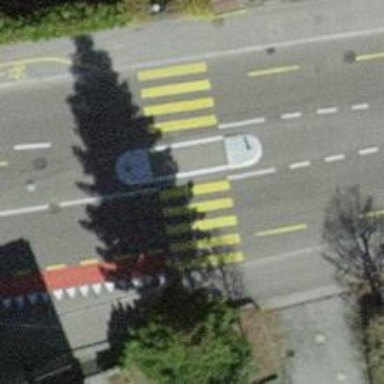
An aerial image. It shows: Zebra crossing with uncontrolled intersection and pedestrian island.